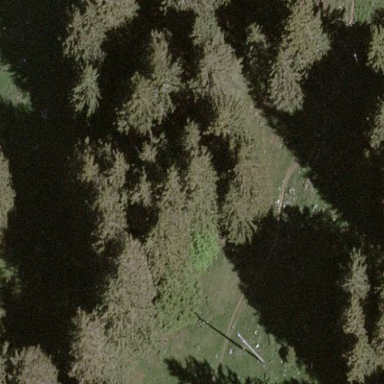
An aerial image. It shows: Forest area.